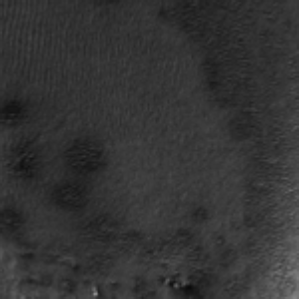
Label: frost